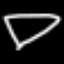
Label: diamond